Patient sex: F
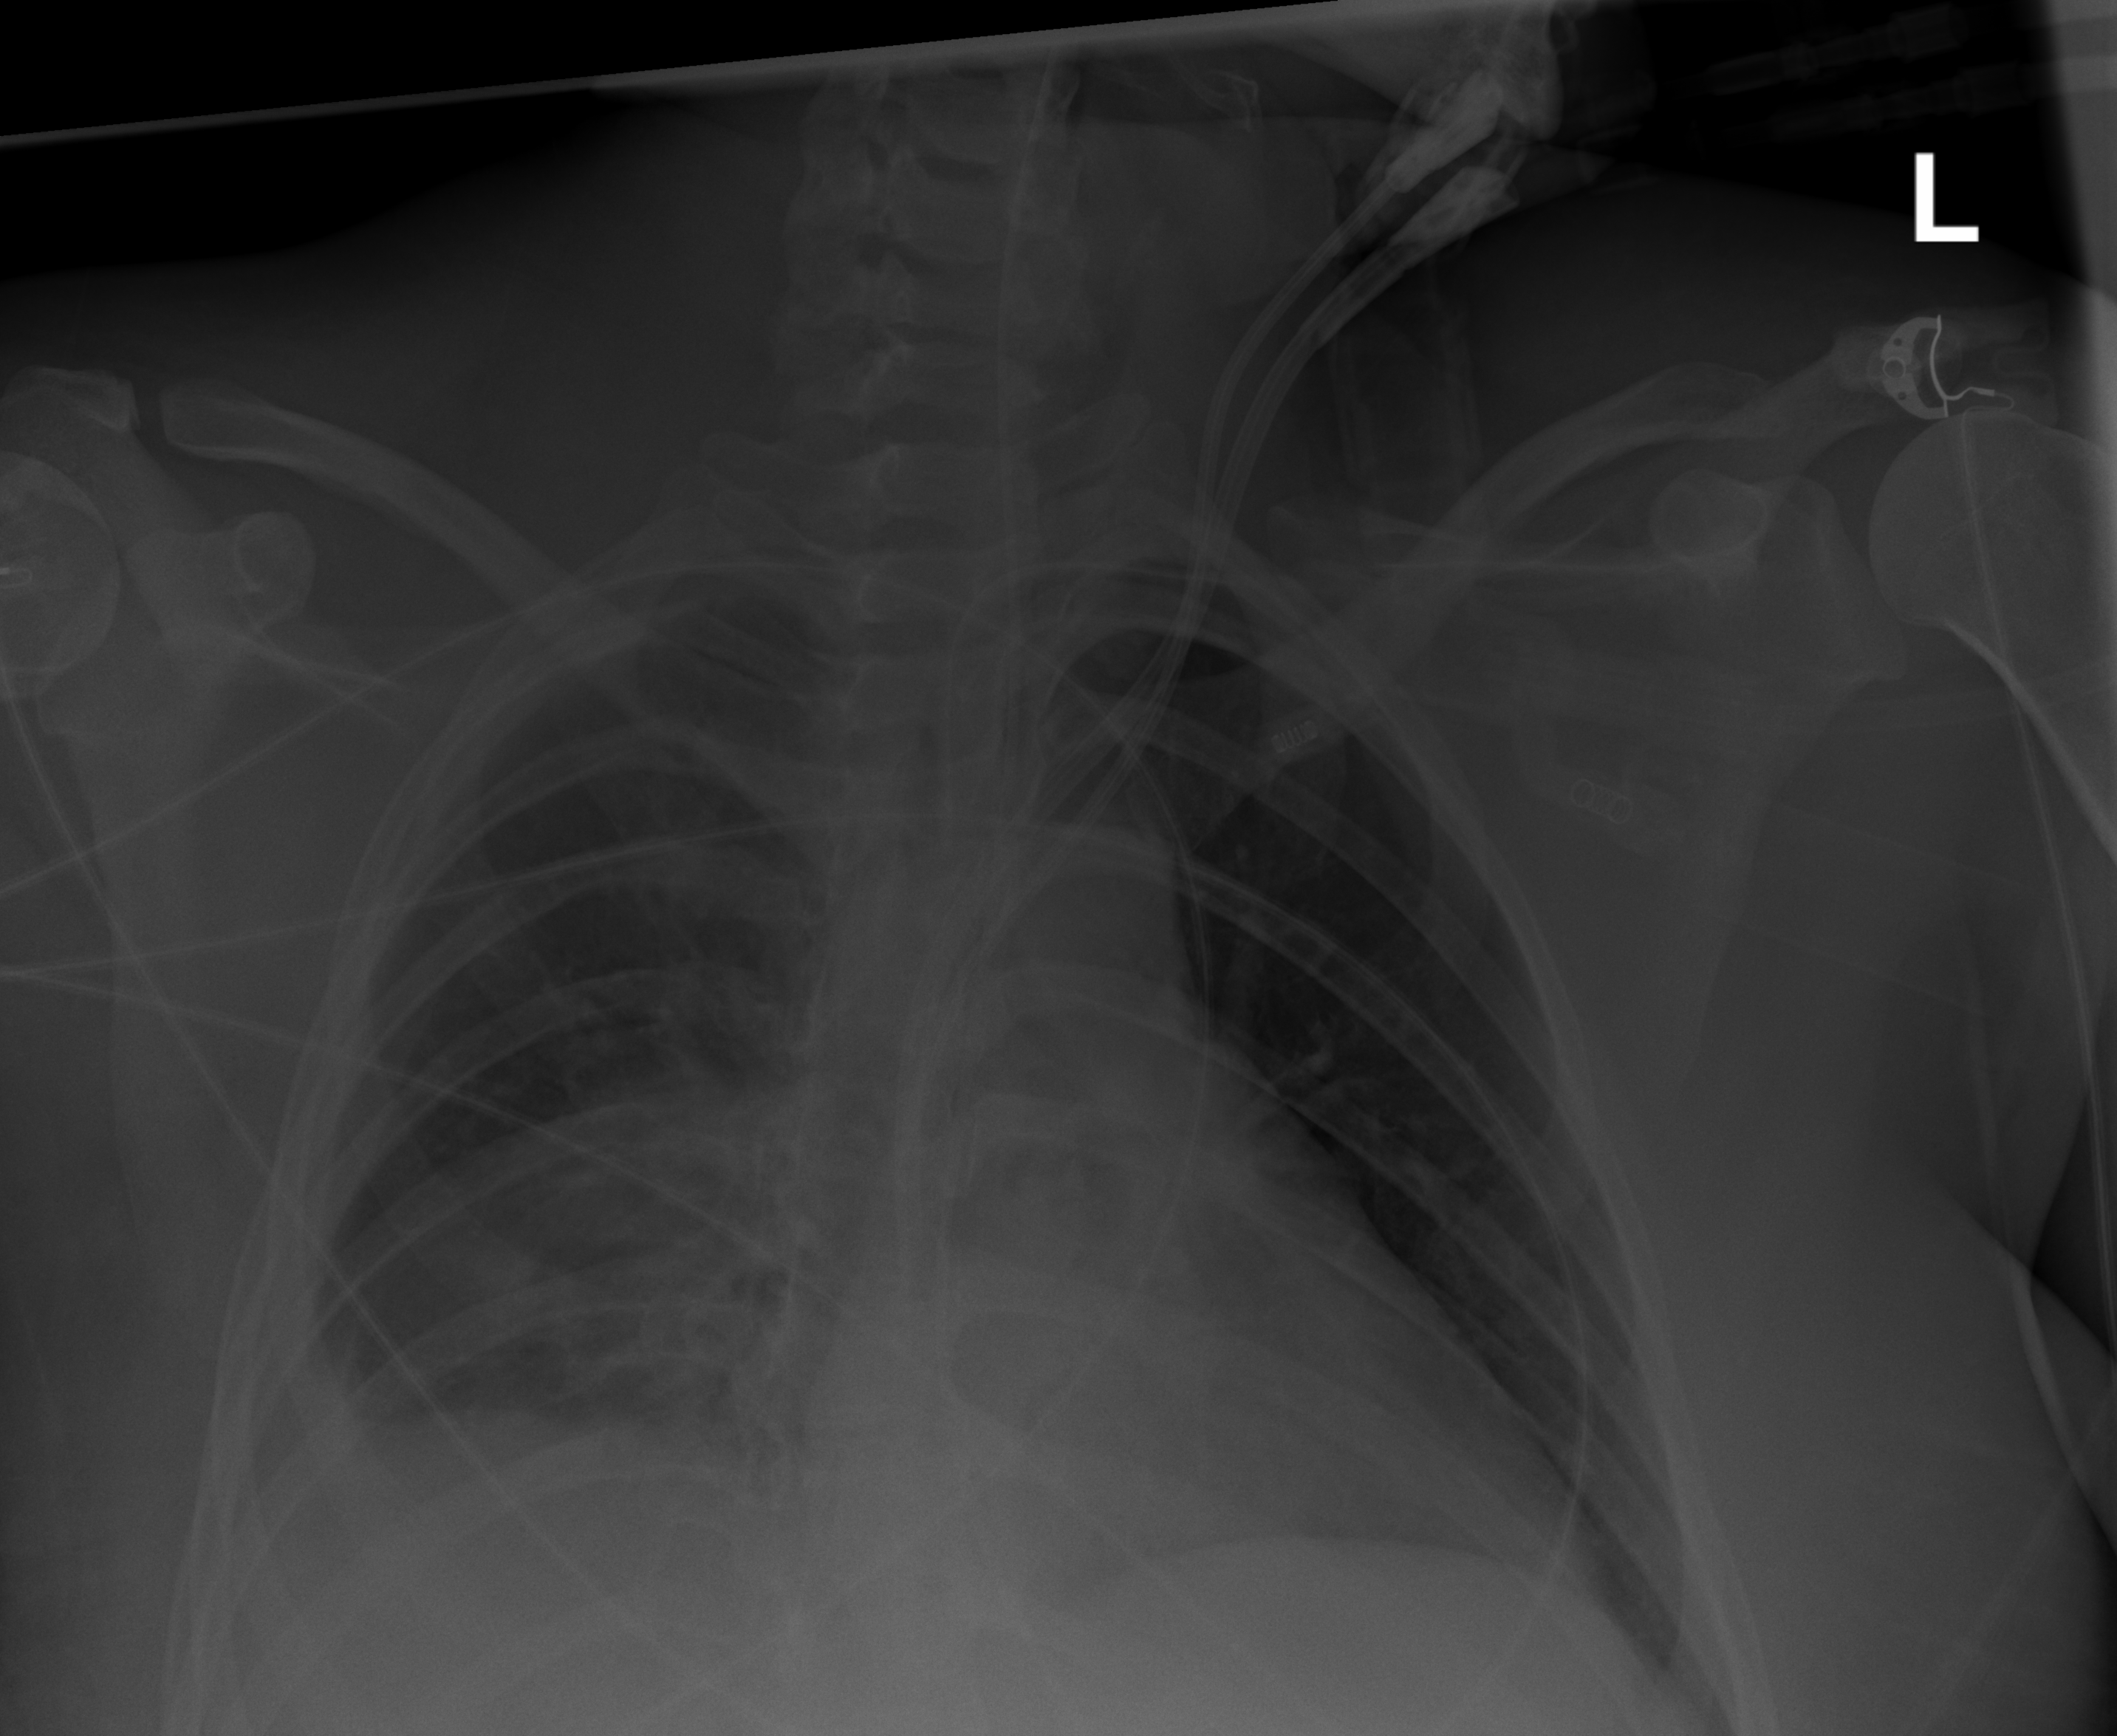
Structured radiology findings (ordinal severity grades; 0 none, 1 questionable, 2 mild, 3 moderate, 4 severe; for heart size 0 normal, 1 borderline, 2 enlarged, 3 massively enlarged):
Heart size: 0
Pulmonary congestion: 0
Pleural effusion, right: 2
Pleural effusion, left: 0
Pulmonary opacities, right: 1
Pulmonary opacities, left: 0
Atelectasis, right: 2
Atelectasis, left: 0